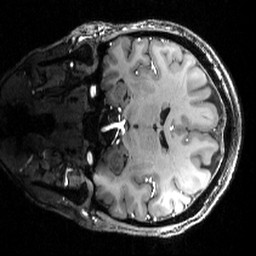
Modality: T1w
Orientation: coronal
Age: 44
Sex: female
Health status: healthy
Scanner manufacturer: siemens
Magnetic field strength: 9.4 T
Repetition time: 6.5 s
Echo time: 0.0034 s